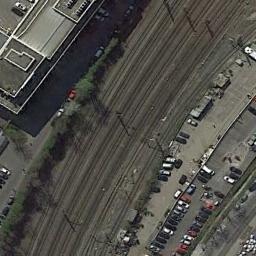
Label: railway